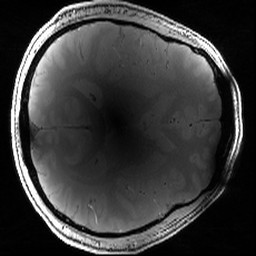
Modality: PDw
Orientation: axial
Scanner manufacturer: siemens
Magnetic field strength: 6.98 T
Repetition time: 2.16 s
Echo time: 0.00345 s